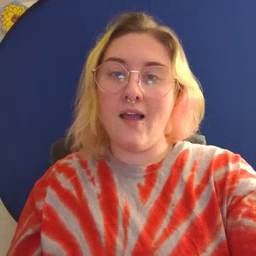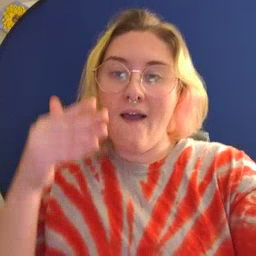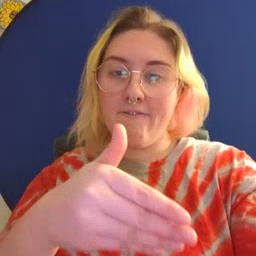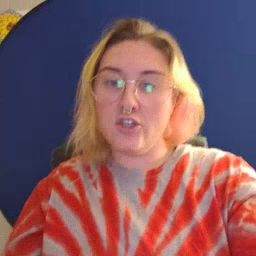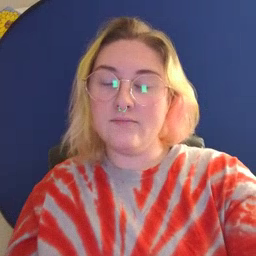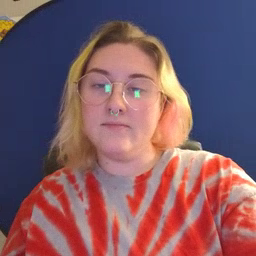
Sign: after